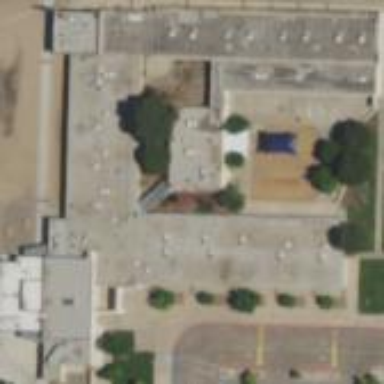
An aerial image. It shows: School building with school amenities.